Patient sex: M
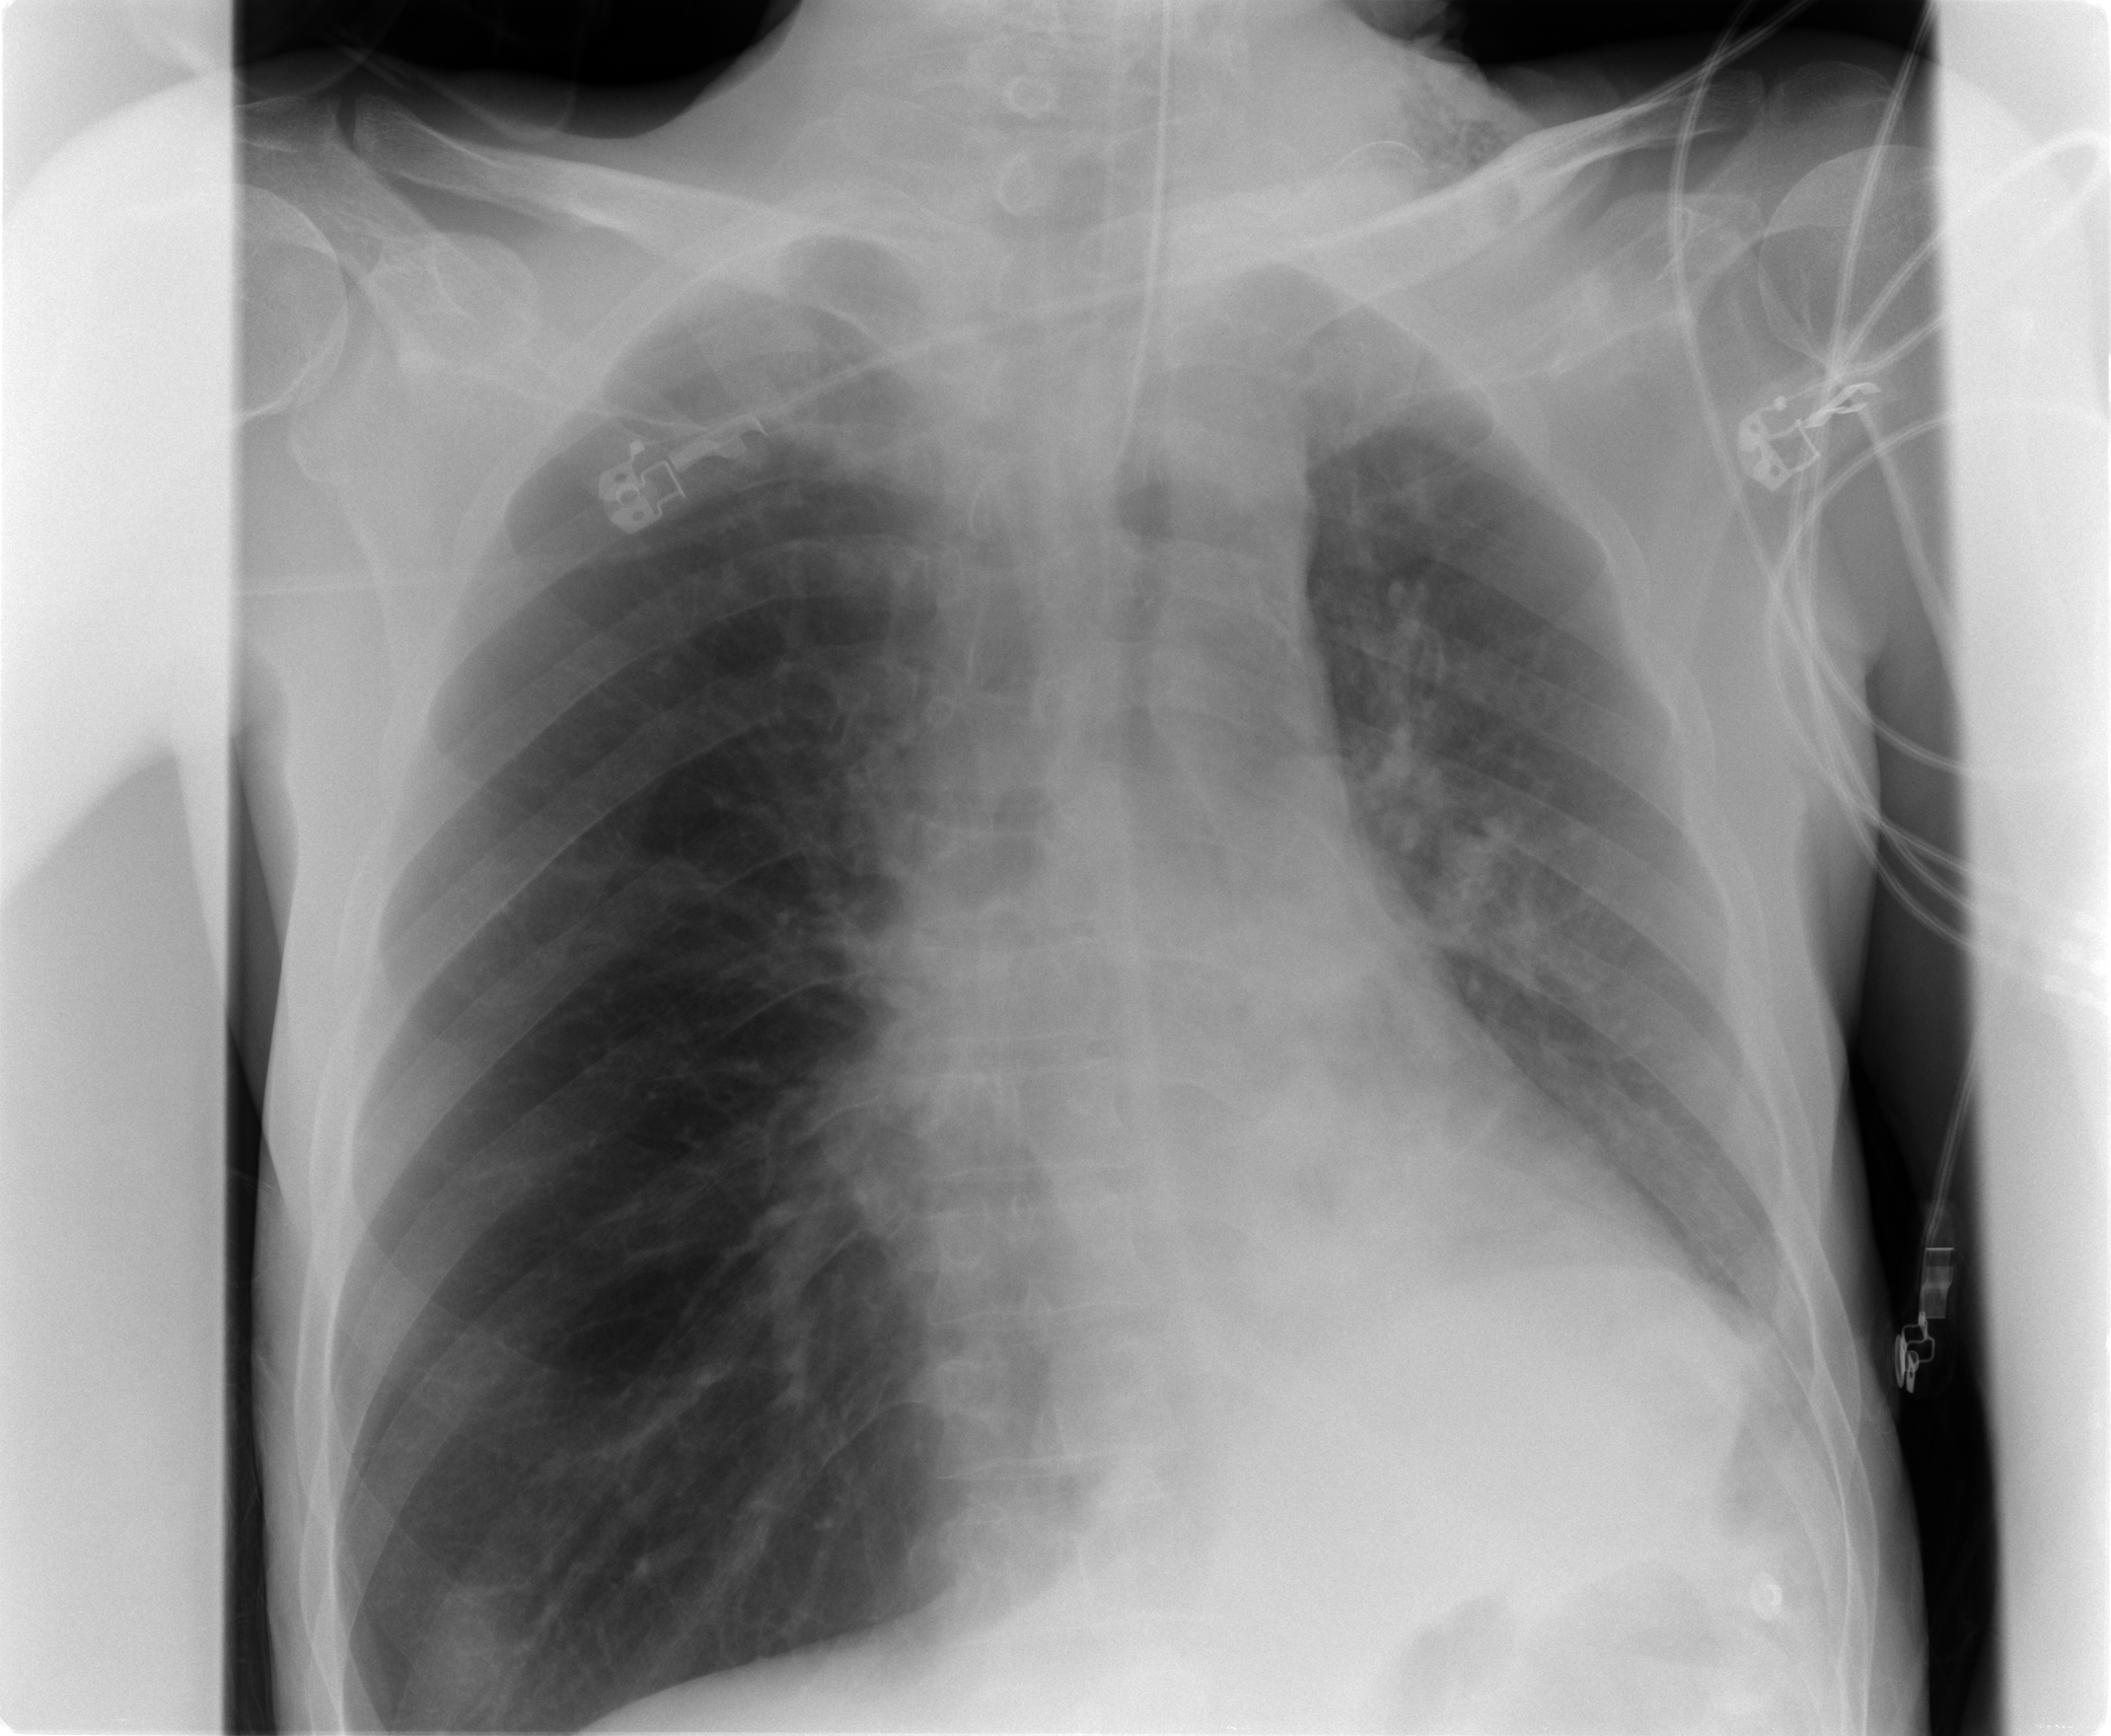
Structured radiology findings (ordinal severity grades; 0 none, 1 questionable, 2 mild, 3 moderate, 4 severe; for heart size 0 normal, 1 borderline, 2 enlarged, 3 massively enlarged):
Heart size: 0
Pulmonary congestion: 1
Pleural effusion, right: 0
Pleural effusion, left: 1
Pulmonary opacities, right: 0
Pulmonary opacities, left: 0
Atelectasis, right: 0
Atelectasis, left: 2